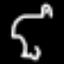
Label: frog